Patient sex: M
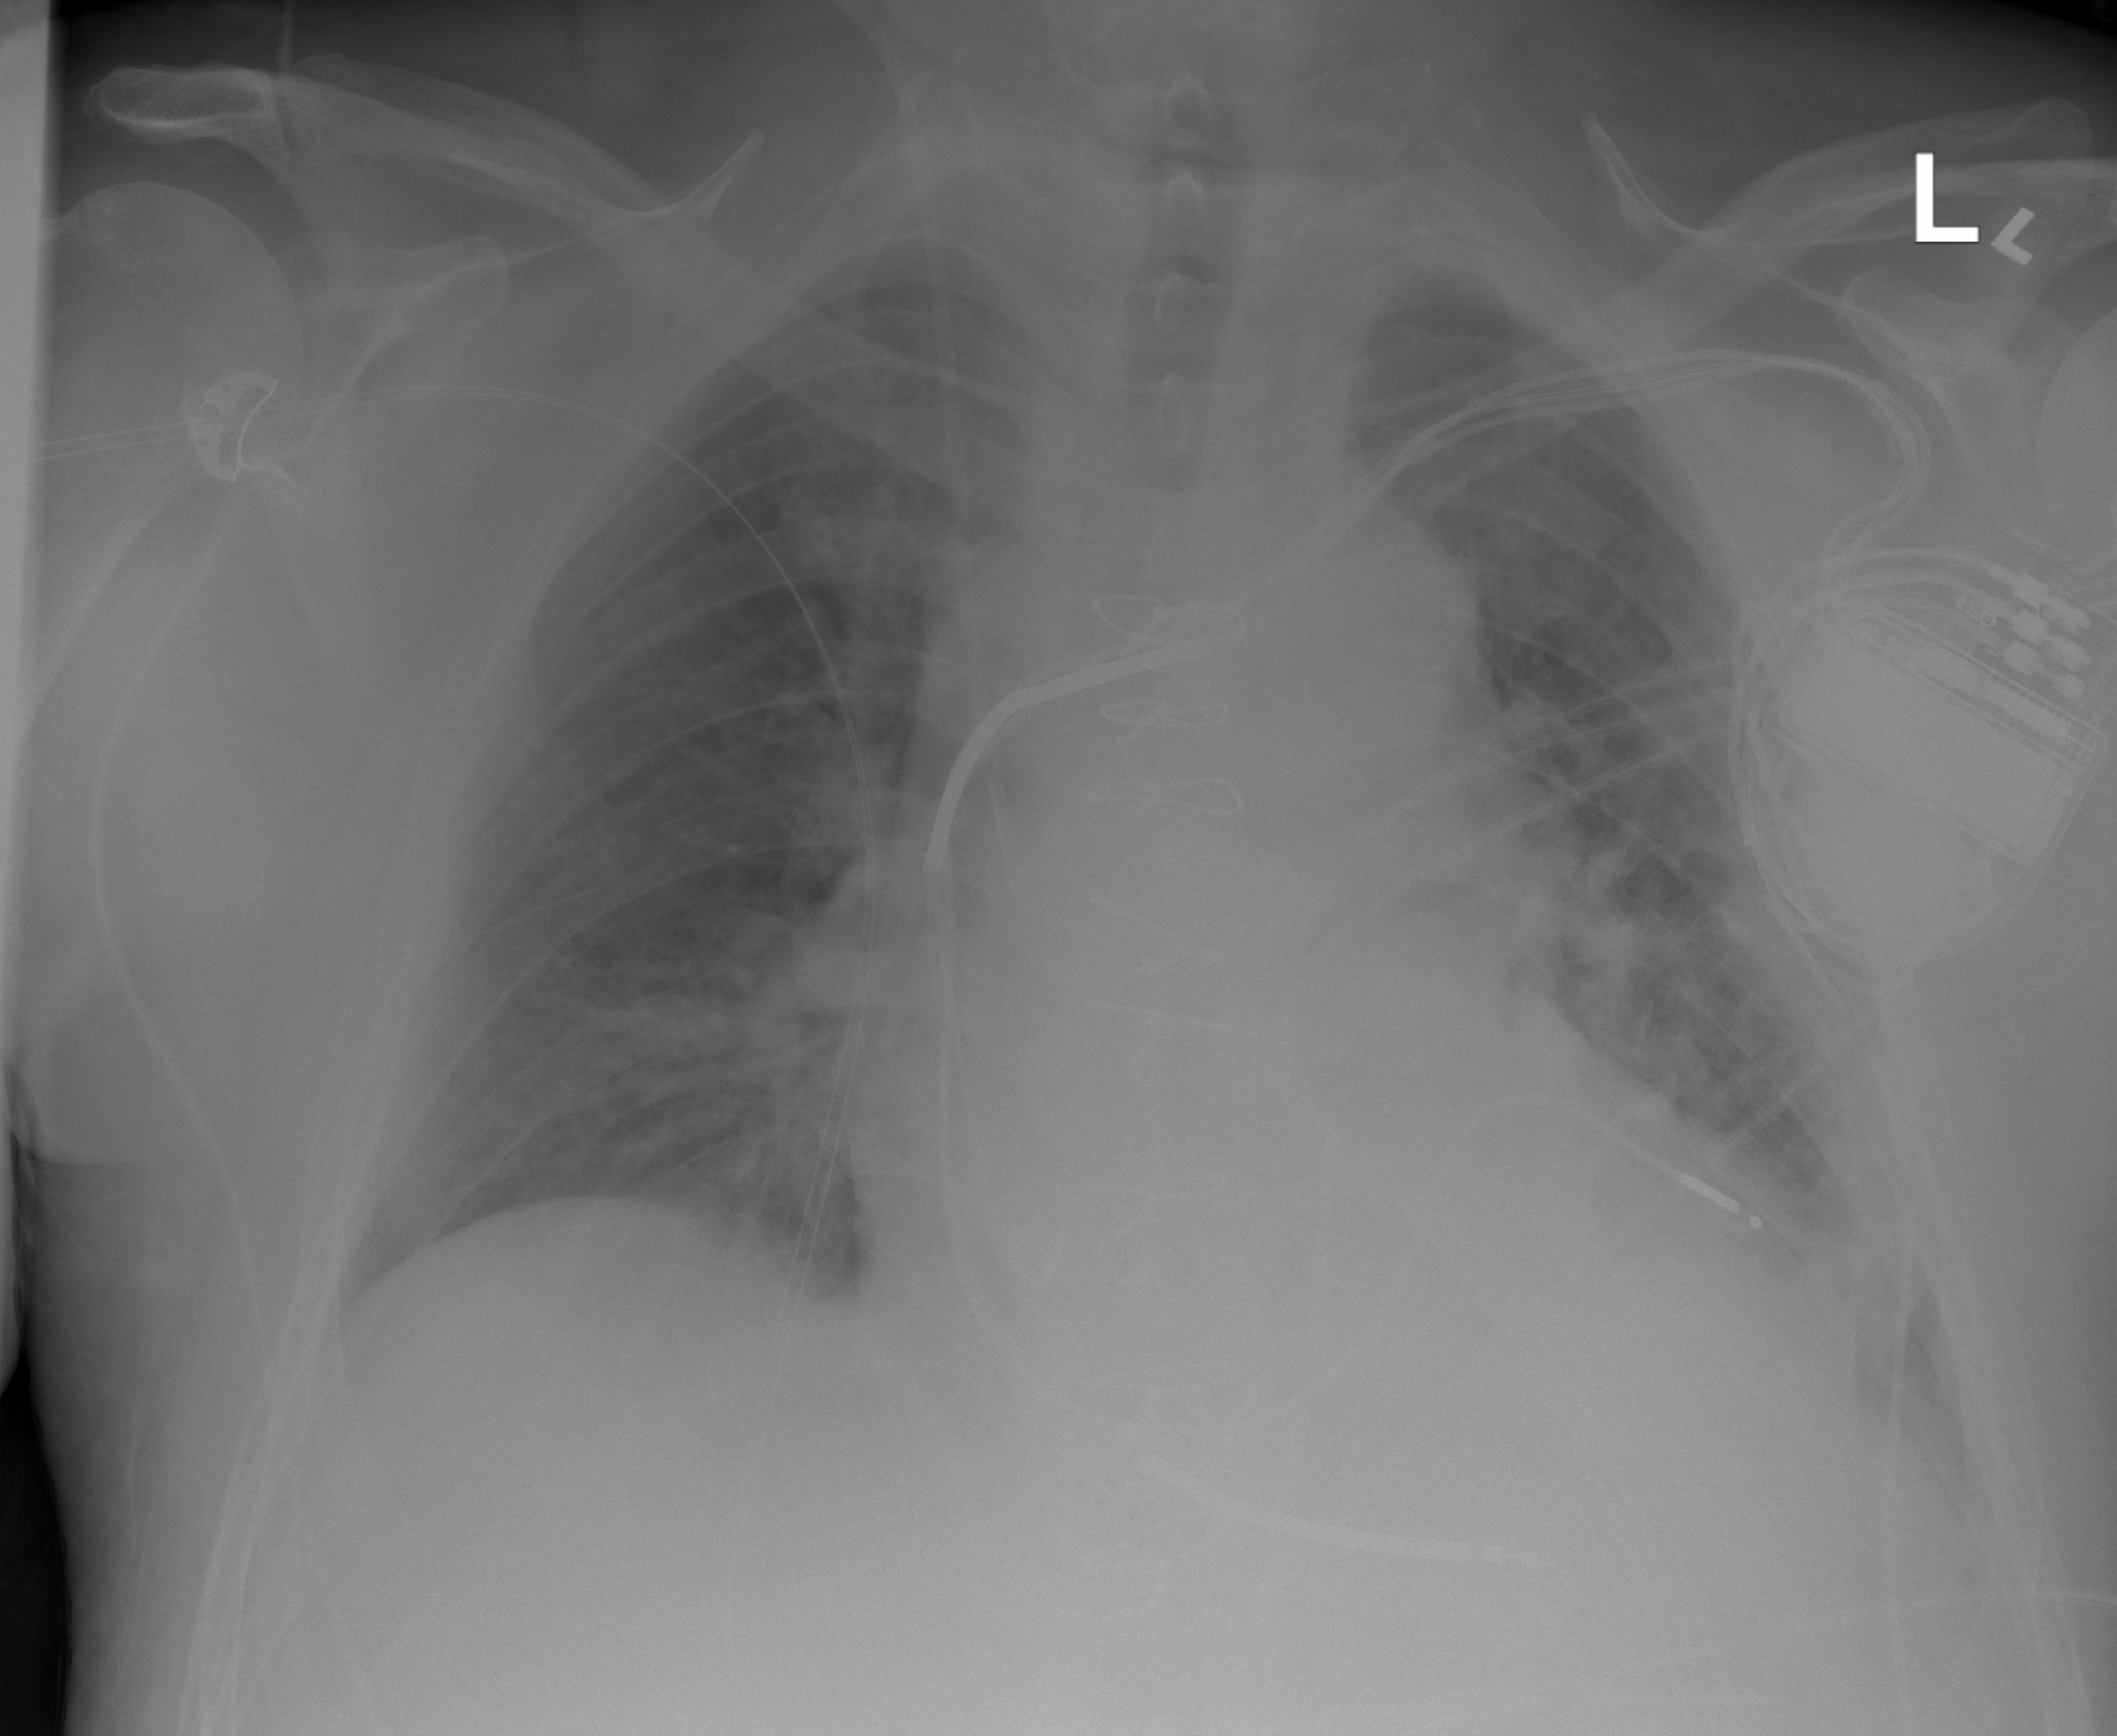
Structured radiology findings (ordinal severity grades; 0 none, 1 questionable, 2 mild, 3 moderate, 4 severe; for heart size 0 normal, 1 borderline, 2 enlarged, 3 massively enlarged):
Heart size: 2
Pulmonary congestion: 2
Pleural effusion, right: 0
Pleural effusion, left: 2
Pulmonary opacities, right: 1
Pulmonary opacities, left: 0
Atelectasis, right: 2
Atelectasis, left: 2